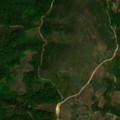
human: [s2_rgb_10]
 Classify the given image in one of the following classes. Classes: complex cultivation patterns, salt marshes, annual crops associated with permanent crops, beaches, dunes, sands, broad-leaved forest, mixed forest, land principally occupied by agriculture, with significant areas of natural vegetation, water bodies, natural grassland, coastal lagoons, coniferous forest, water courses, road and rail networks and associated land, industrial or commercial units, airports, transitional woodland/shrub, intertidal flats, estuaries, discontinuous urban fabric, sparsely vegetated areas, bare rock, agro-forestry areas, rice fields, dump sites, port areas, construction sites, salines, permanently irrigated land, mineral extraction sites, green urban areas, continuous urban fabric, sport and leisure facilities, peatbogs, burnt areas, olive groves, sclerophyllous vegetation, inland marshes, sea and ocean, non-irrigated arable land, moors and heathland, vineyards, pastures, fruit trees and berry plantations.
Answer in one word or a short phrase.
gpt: complex cultivation patterns, broad-leaved forest, transitional woodland/shrub